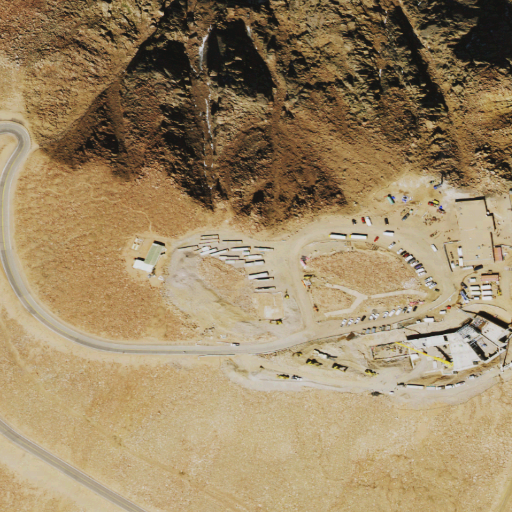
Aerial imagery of mountain in Colorado named Pikes Peak containing barren land, grassland, and shrub